Brain MRI, t2w sequence, axial 2D slice.
Patient: age 33, sex F, weight 95 kg, height 1.95 m
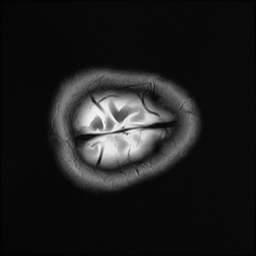